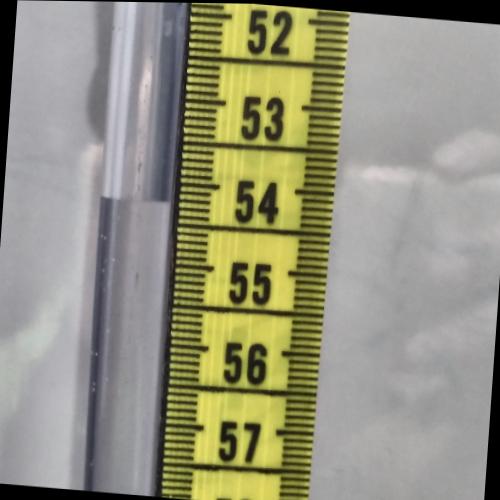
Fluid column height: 54.2 cm